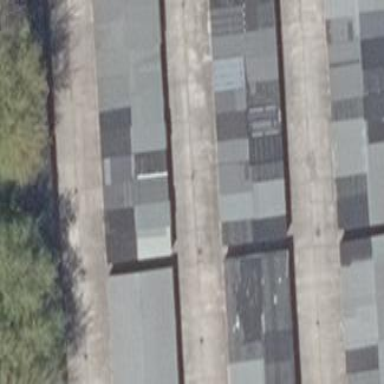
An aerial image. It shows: Group of garages.